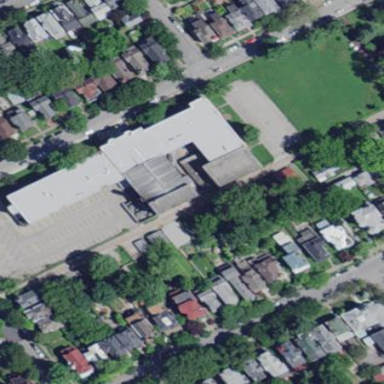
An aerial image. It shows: School building.